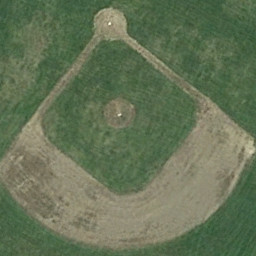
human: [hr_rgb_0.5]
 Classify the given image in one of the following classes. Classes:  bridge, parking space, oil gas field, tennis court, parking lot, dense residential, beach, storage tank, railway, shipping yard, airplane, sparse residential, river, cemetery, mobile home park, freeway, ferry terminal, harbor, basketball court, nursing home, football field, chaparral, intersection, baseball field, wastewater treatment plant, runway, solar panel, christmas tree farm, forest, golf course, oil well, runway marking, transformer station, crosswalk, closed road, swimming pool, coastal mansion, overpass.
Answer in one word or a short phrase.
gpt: baseball field